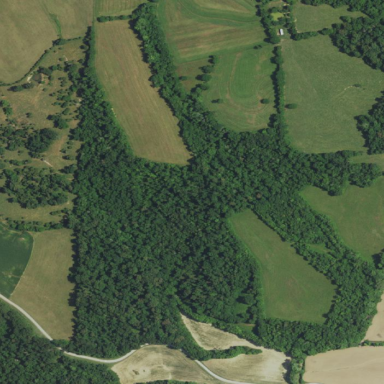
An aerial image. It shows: Deciduous forest area.